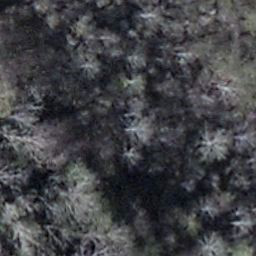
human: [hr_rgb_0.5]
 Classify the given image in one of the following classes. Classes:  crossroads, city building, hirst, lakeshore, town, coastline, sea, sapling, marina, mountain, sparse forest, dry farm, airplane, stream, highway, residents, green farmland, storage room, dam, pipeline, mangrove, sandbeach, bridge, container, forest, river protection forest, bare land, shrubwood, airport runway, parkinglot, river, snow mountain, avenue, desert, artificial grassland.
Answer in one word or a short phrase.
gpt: shrubwood